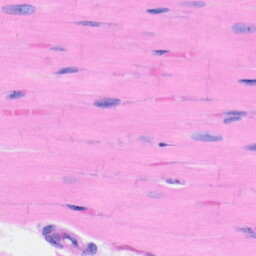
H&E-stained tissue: Heart